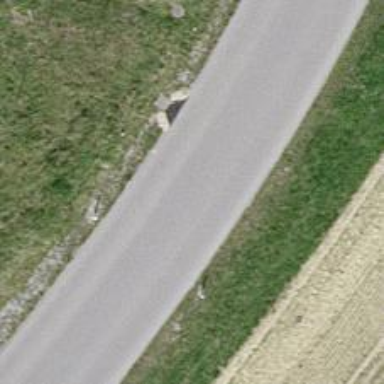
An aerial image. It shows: Tertiary road.